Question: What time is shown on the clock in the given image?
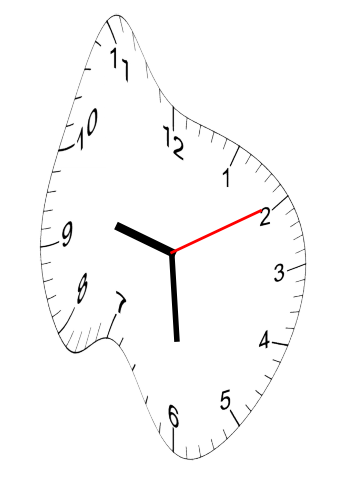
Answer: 09:29:10